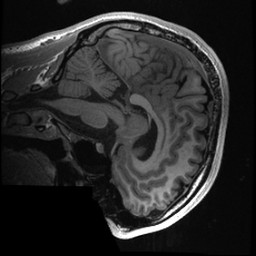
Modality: T1w
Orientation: sagittal